Question: '''
#include<iostream>
using namespace std;
class a
{
private:
string name;
int age;
unsigned long int salary;
public:
friend ostream& operator << (ostream& ,a );
friend istream& operator << (istream& ,a );
};
ostream& operator << (ostream& dout,a a1){
cout<<"Name = "<< a1.name<<"Age = "<<a1.age<<"Salary = "<<a1.salary<<end;
return dout;
}
istream& operator << (istream& din,a& a1){
cout<<"Enter Your Name , Age , Salary .....Press Enter To Seperate New Value"<<end;
cin>>a1.name>>a1.age>>a1.salary;
}
main(int argc, char const *argv[])
{
a a1;
cin<<a1;
cout<<a1;
return 0;
}
'''
Error is too long.
->
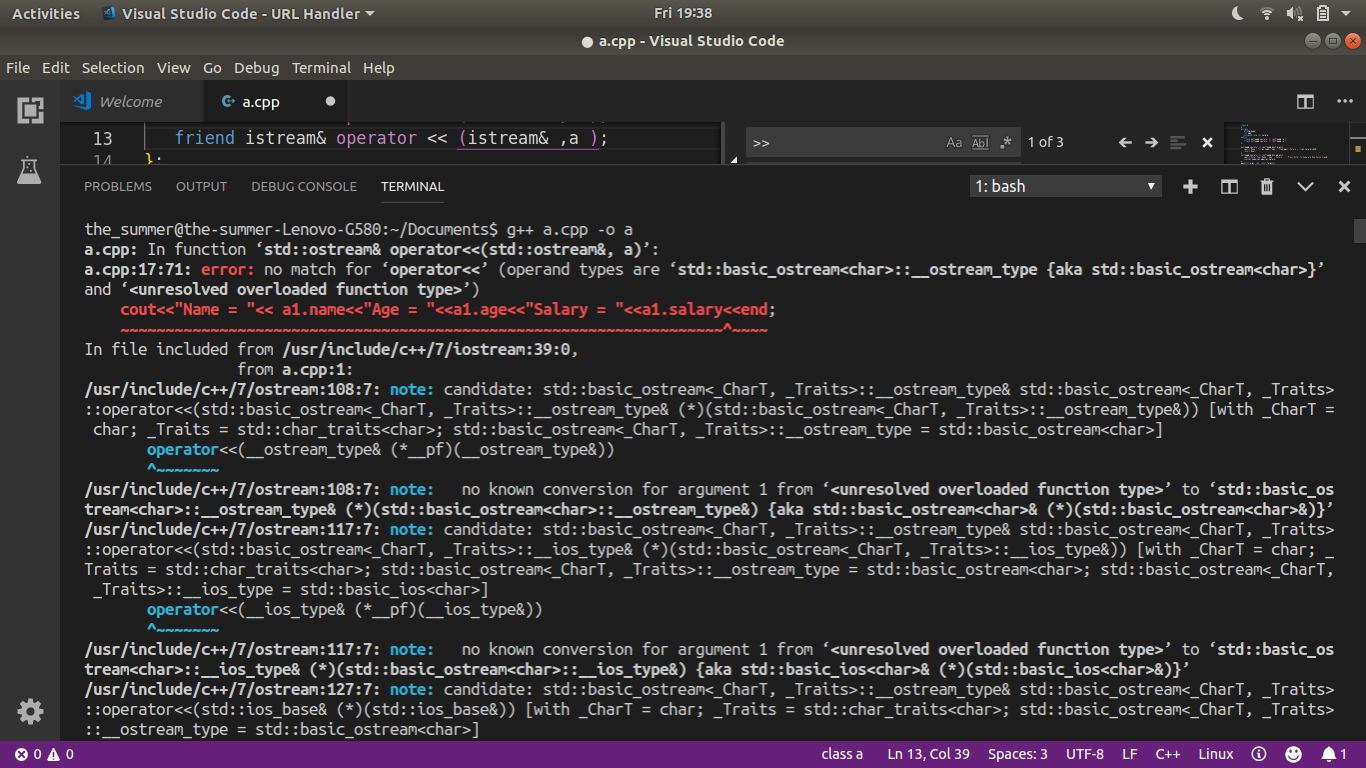
Answer: I am not sure WHY you want to do this, but it is possible. Just remember that simply because you can do something does not mean that you SHOULD do that thing (see <URL>.
Aside from violating the law of least surprise, you can do what you are trying to do, your code just has several simple compile errors in it that once fixed will work just fine (see <URL>.
Here are the changes to make it compile:
'''
friend istream& operator << (istream& ,a& ); // Note the addition of the &
// Here the variabe is dout, so change to dout. I also added some spacing
ostream& operator << (ostream& dout,a a1){
dout<<"Name = "<< a1.name<<" Age = "<<a1.age<<" Salary = "<<a1.salary<<endl;
return dout;
}
// Here you are using din, so you need to change to din, also you had end instead of endl
istream& operator << (istream& din,a& a1){
cout<<"Enter Your Name , Age , Salary .....Press Enter To Seperate New Value"<<endl;
din>>a1.name>>a1.age>>a1.salary;
return din;
}
'''
Just so the complete code is also in one easy place for you. Here is your entire program with the changes to make it compile.
'''
#include<iostream>
using namespace std;
class a
{
private:
string name;
int age;
unsigned long int salary;
public:
friend ostream& operator << (ostream& ,a );
friend istream& operator << (istream& ,a& );
};
ostream& operator << (ostream& dout,a a1){
dout << "Name = "<< a1.name <<" Age = "<< a1.age <<" Salary = "<< a1.salary << endl;
return dout;
}
istream& operator << (istream& din,a& a1){
cout <<"Enter Your Name , Age , Salary .....Press Enter To Seperate New Value" << endl;
din >> a1.name >> a1.age >> a1.salary;
return din;
}
main(int argc, char const *argv[])
{
a a1;
cin<<a1;
cout<<a1;
return 0;
}
'''
Now, if we want to follow the Law of Least surprise, then we would change the 'istream' operator overload to use '>>' instead of '<<' and move the console text out of the '>>' operator overload and just present it to the user before reading the values.
'''
#include<iostream>
using namespace std;
class a
{
private:
string name;
int age;
unsigned long int salary;
public:
friend ostream& operator << (ostream& ,a );
friend istream& operator >> (istream& ,a& );
};
// Note - Changed variable 'dout' to 'os' for clarity
ostream& operator << (ostream& os, a a1){
os << "Name = " << a1.name << " Age = " << a1.age << " Salary = "<< a1.salary << endl;
return os;
}
// Changed variable from 'din' to 'is' for clarity
istream& operator >> (istream& is,a& a1){
is >> a1.name >> a1.age >> a1.salary;
return is;
}
main(int argc, char const *argv[])
{
a a1;
cout << "Enter Your Name , Age , Salary .....Press Enter To Seperate New Value" << endl;
cin >> a1;
cout << a1;
return 0;
}
'''